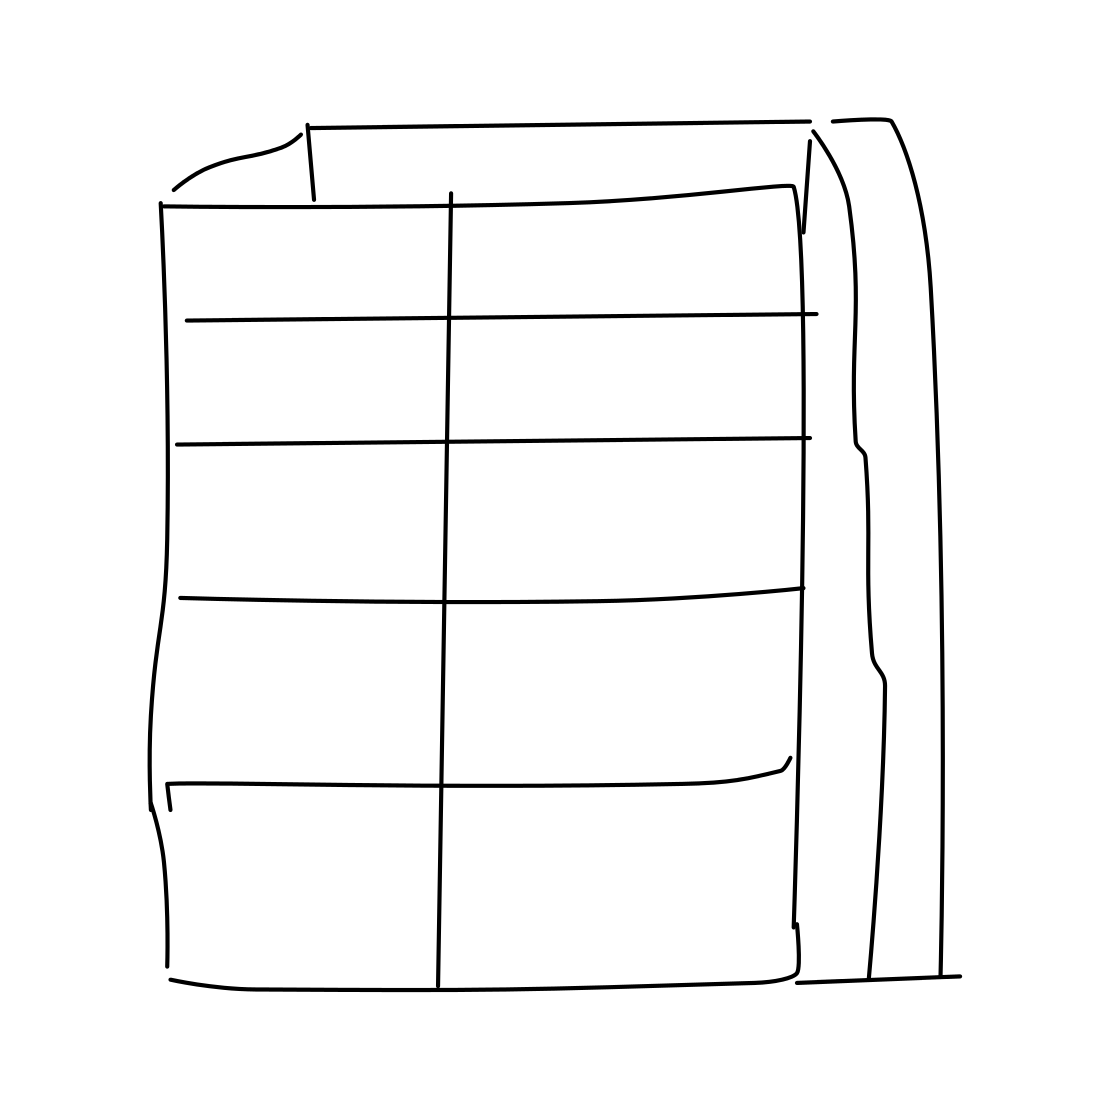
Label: bookshelf